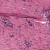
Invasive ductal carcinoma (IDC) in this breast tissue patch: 0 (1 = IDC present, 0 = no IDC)